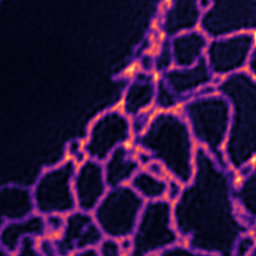
Label: Super-resolution ER image